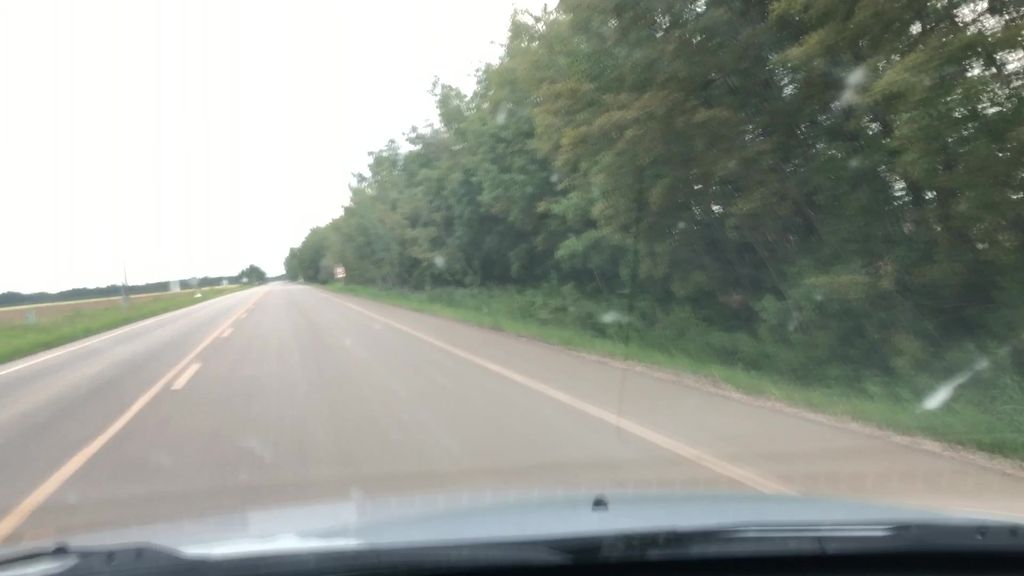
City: edmonton